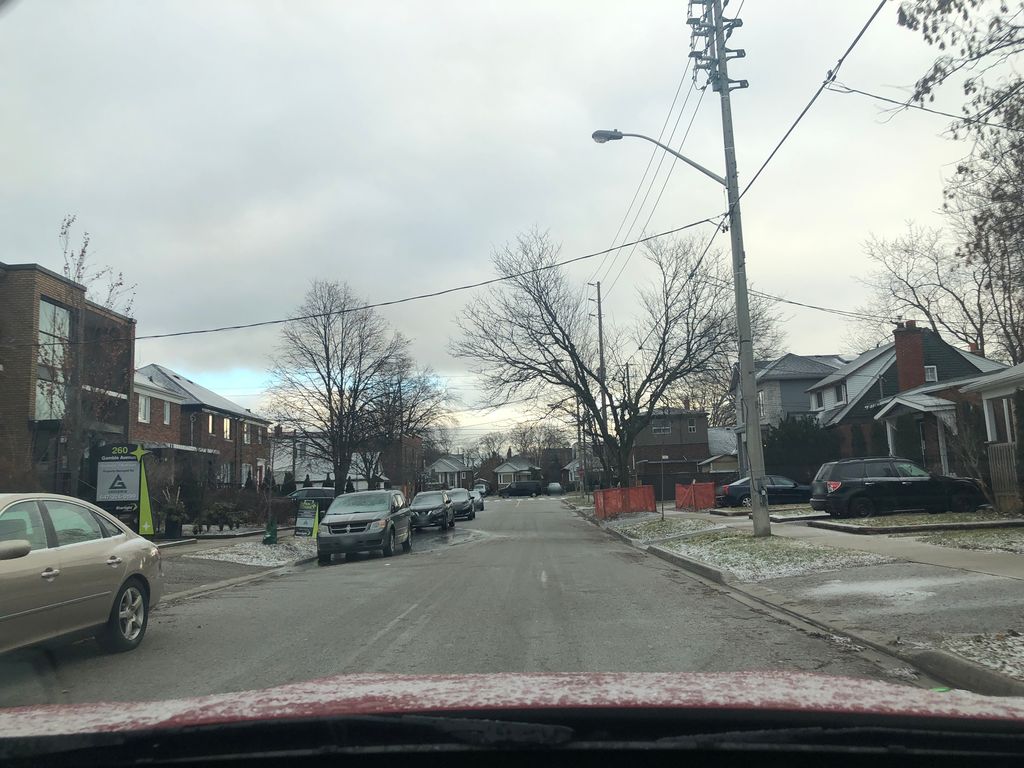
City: toronto